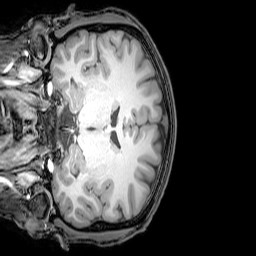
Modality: T1w
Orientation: coronal
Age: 23
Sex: male
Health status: healthy
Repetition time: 0.081 s
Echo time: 0.037 s